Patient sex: M
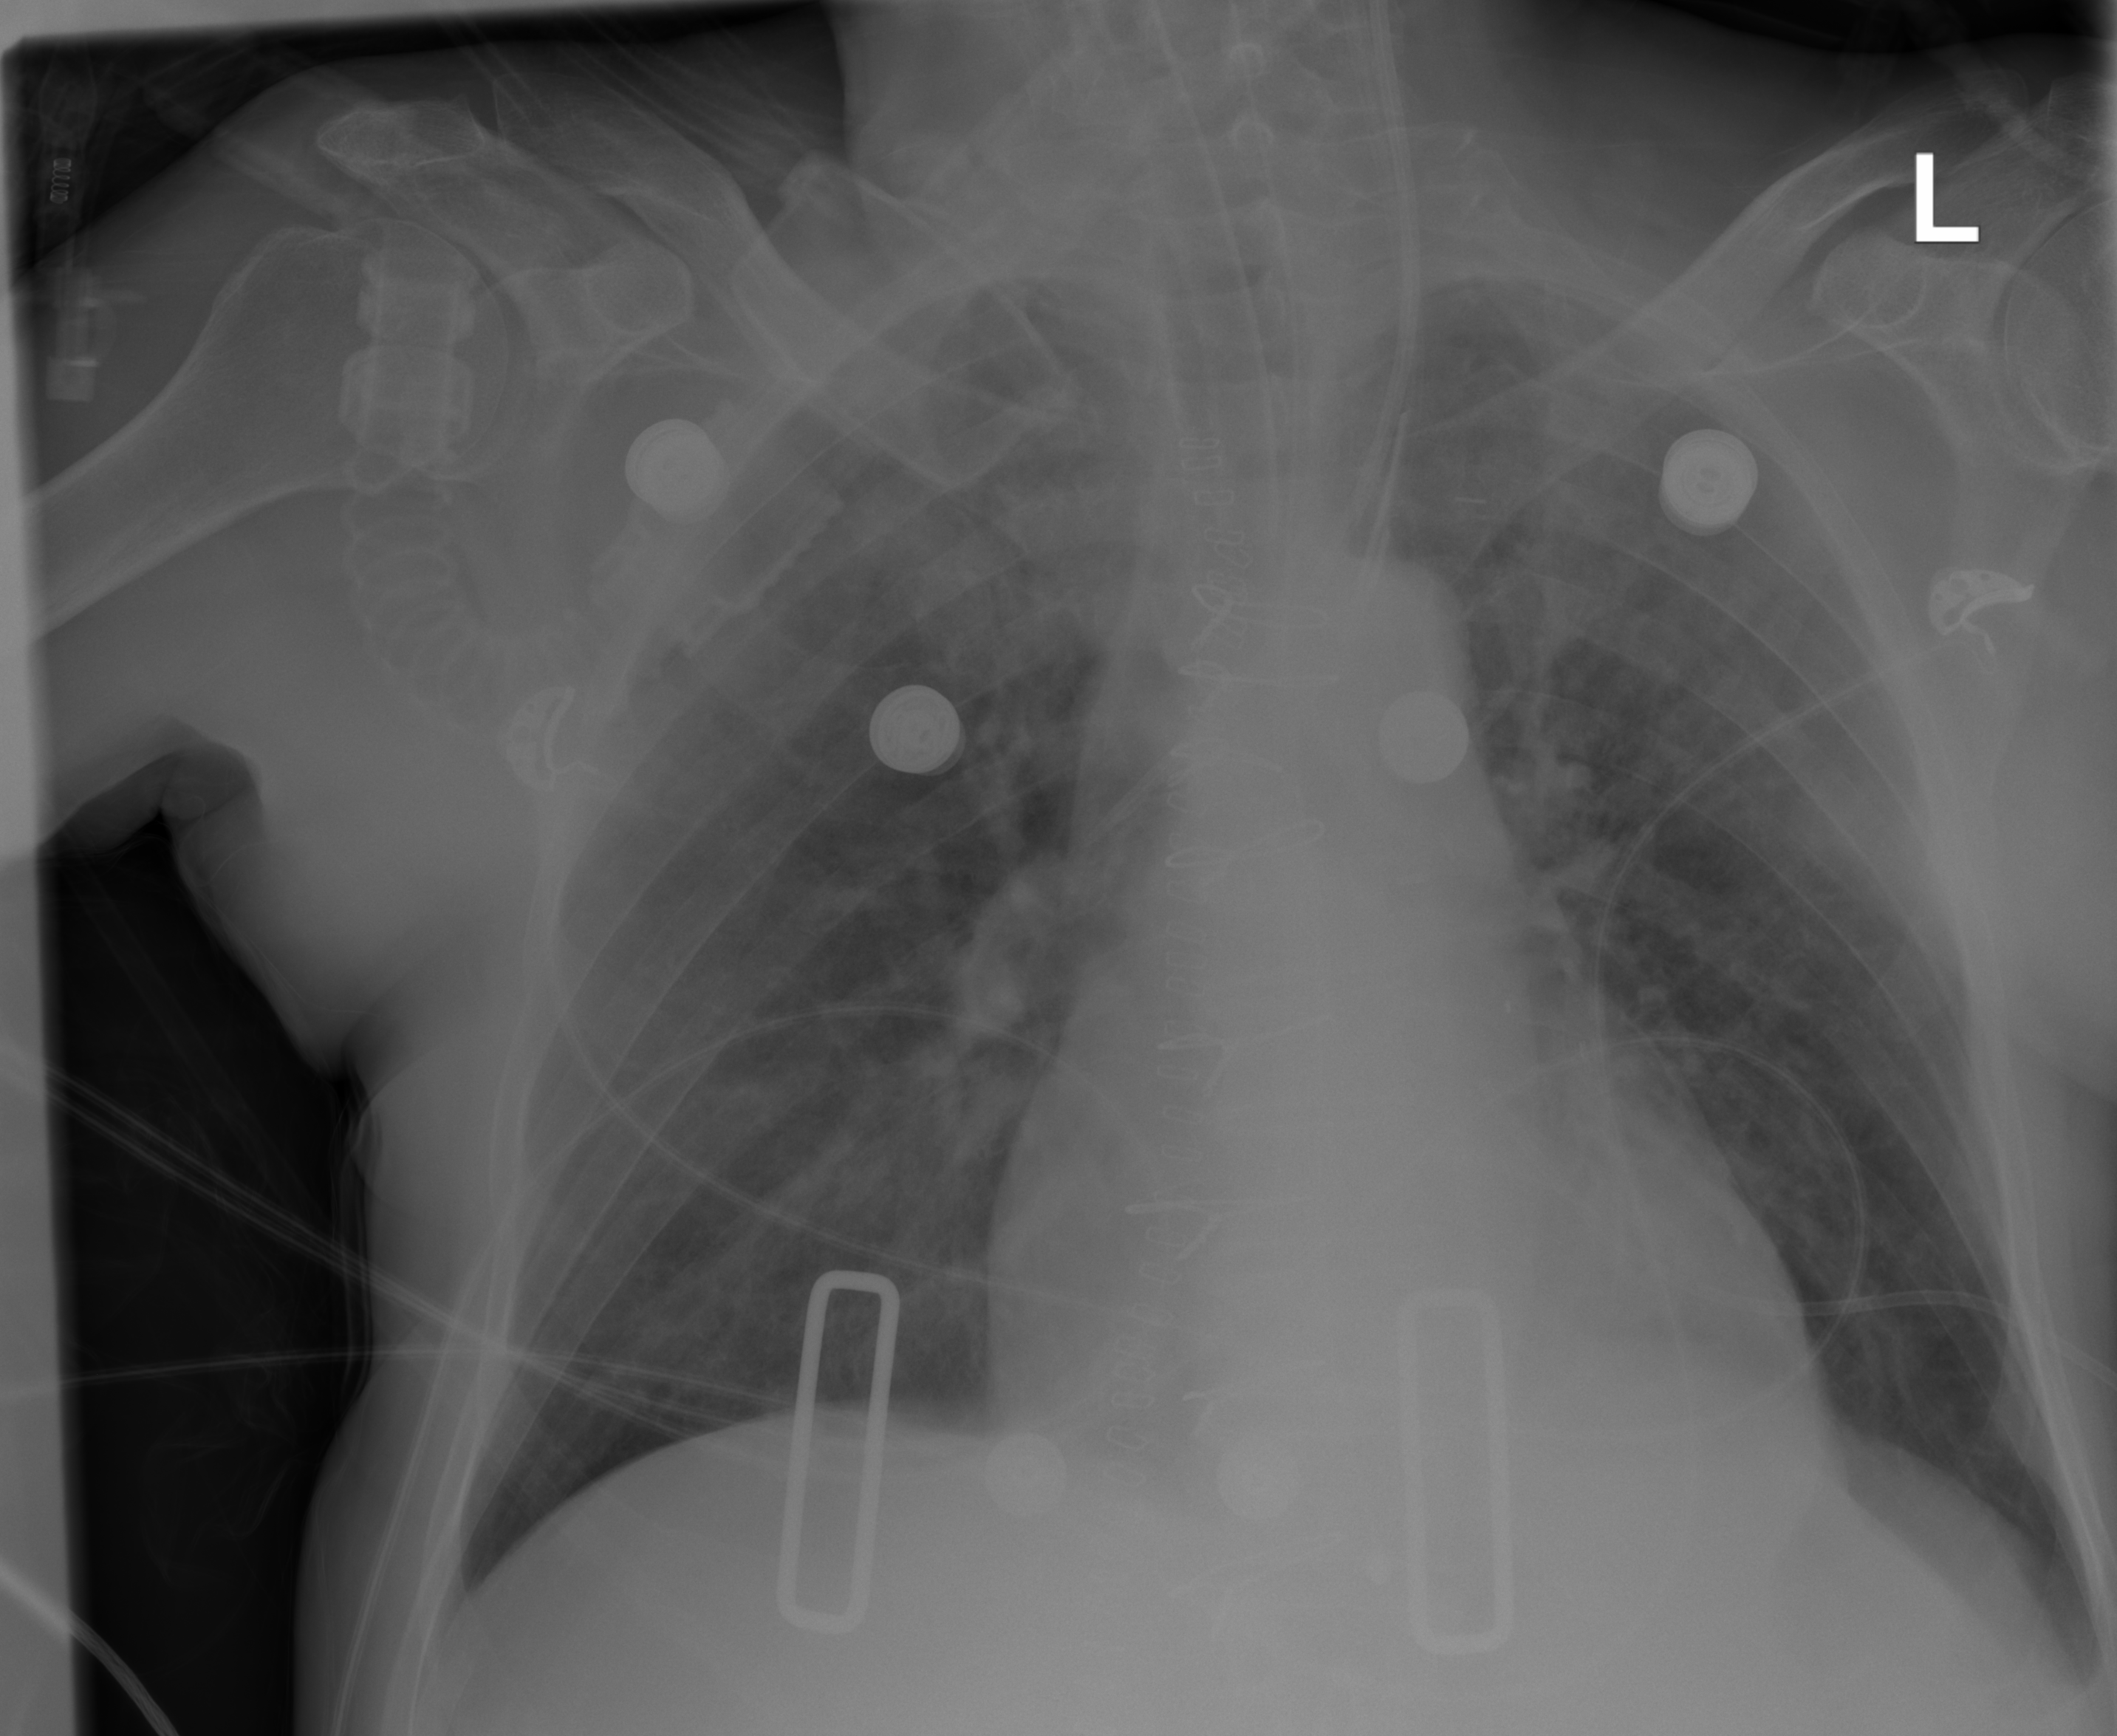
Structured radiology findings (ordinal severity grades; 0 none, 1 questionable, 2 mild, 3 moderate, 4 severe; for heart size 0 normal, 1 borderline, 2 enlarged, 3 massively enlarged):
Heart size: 0
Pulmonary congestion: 2
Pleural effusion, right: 0
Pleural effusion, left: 0
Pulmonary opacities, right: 2
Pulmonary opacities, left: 2
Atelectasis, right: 0
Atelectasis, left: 0